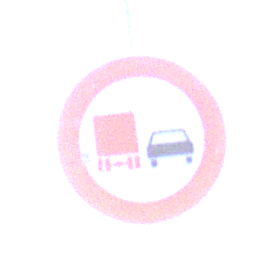
Verkehrszeichen: UeberholverbotKraftfahrzeuge
Umgebung: Outdoor, Nature
Tageszeit: SunriseSunset
Wetter: Clear
Licht: Natural
Jahreszeit: NotSpecified
Kontrast: LowContrast